Aerial crown-view tile of a tropical tree (Barro Colorado Island, Panama), acquired 20250715:
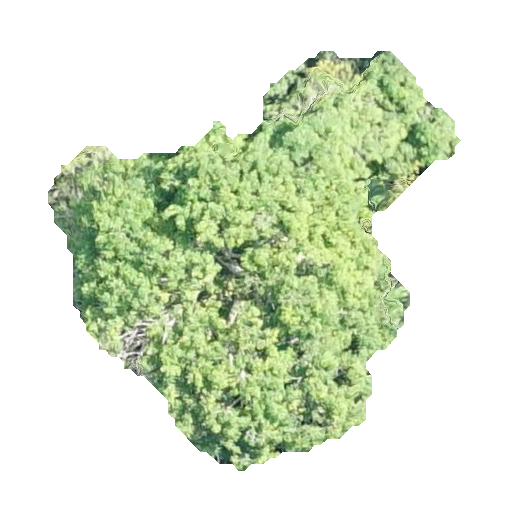
Species: Tabebuia rosea
GBIF accepted scientific name: Tabebuia rosea
Crown area: 150.955 m²